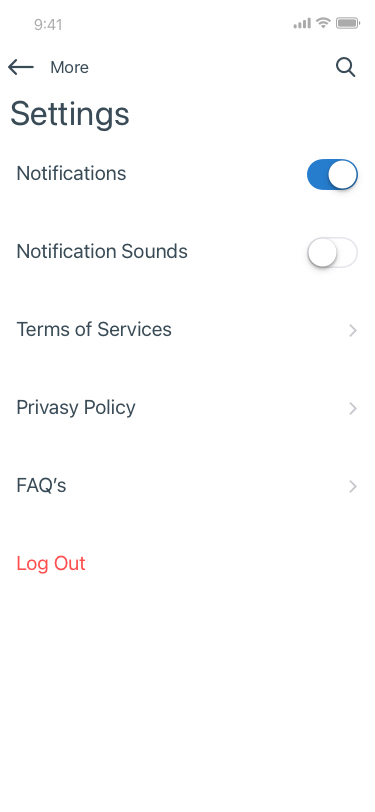
Text in this UI design:
Notifications
Notification Sounds
Terms of Services
Privasy Policy
FAQ’s
Log Out